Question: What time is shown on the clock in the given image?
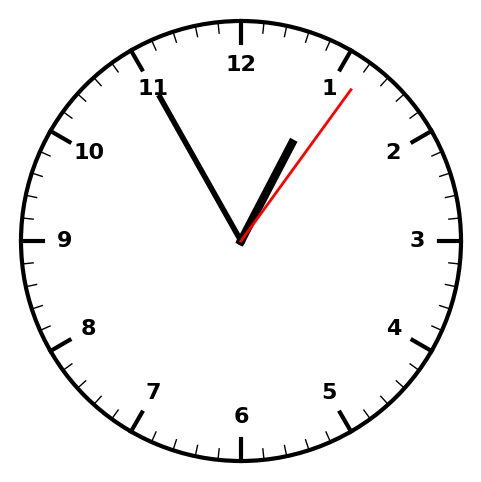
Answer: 12:55:06